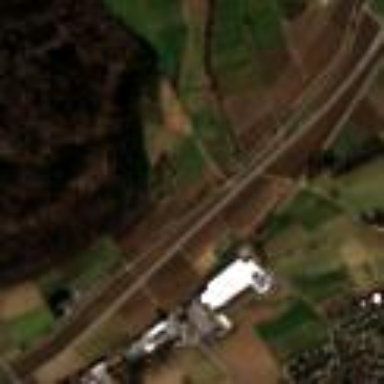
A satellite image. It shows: Picturesque farmland scene.